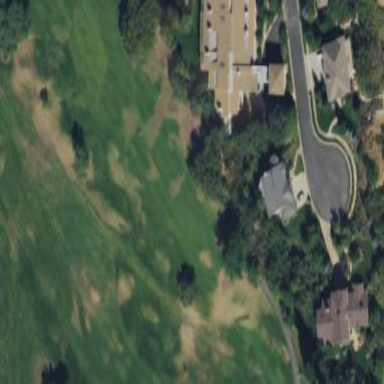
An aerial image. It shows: Mowed grass area designated as golf fairway.